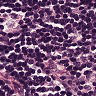
Metastatic tissue present: no